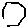
Label: hexagon